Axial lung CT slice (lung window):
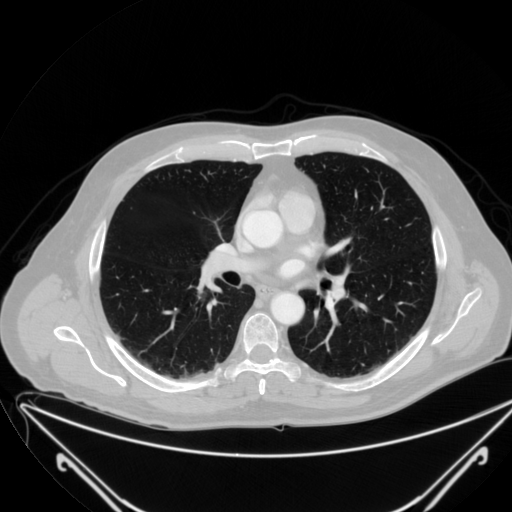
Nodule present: no